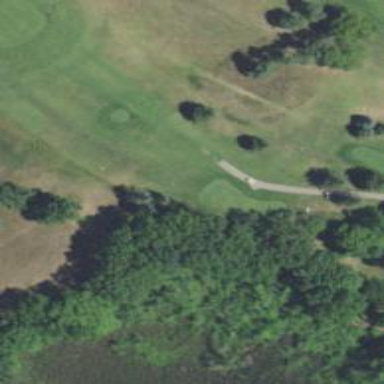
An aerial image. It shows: Path for both roads and golfers.